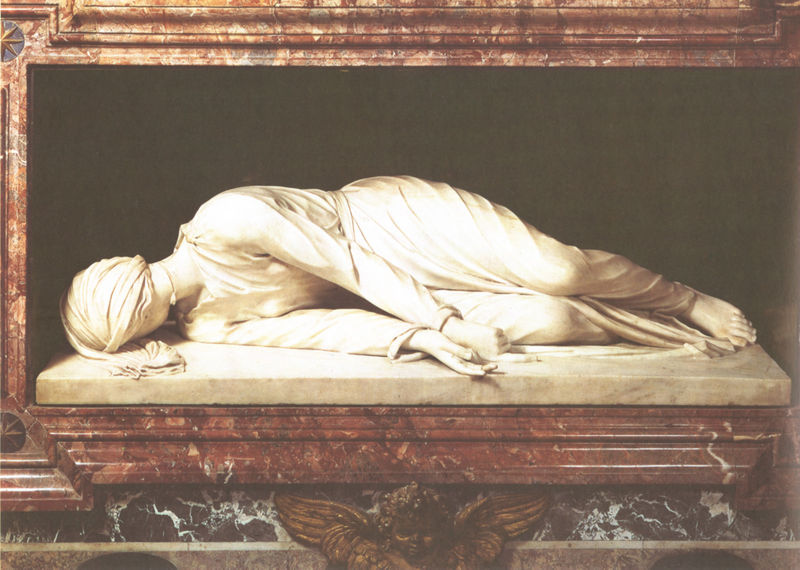
Titel: Hl. Cäcilie
Künstler: Stefano Maderno
Standort: Rom, S. Cecilia in Trastevere (EU - I - Latium)
Schlagwörter: flügel, fuß, hand, kopf, weiß, finger, frau, haar, kleid, marmor, rot, tuch, falten, stein, tod, ärmel, hals, hände, figur, gewand, gold, haare, renaissance, engel, putte, putto, skulptur, liegen, schlafen, kette, füsse, nacken, kopftuch, bett, plastik, platte, knie, liegend, zehen, foto, barfuß, liegende, tote, sarg, grab, heilige, niesche, verhüllt, grabmal, mamor, sarkophag, katakombe, grabstein, seitenlage, engelsflügel, canova, reagl, albi, cäcilie, lieg2n